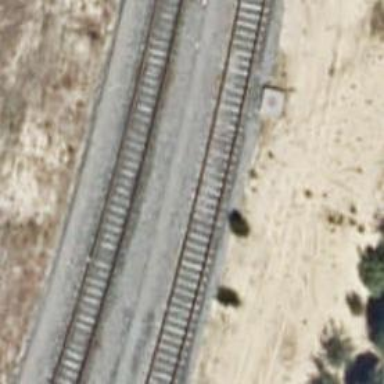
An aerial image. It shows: Railway yard used for servicing trains.